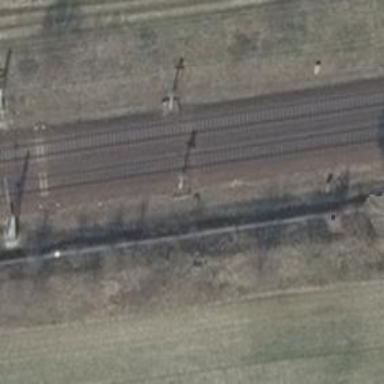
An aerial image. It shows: Railway signal.